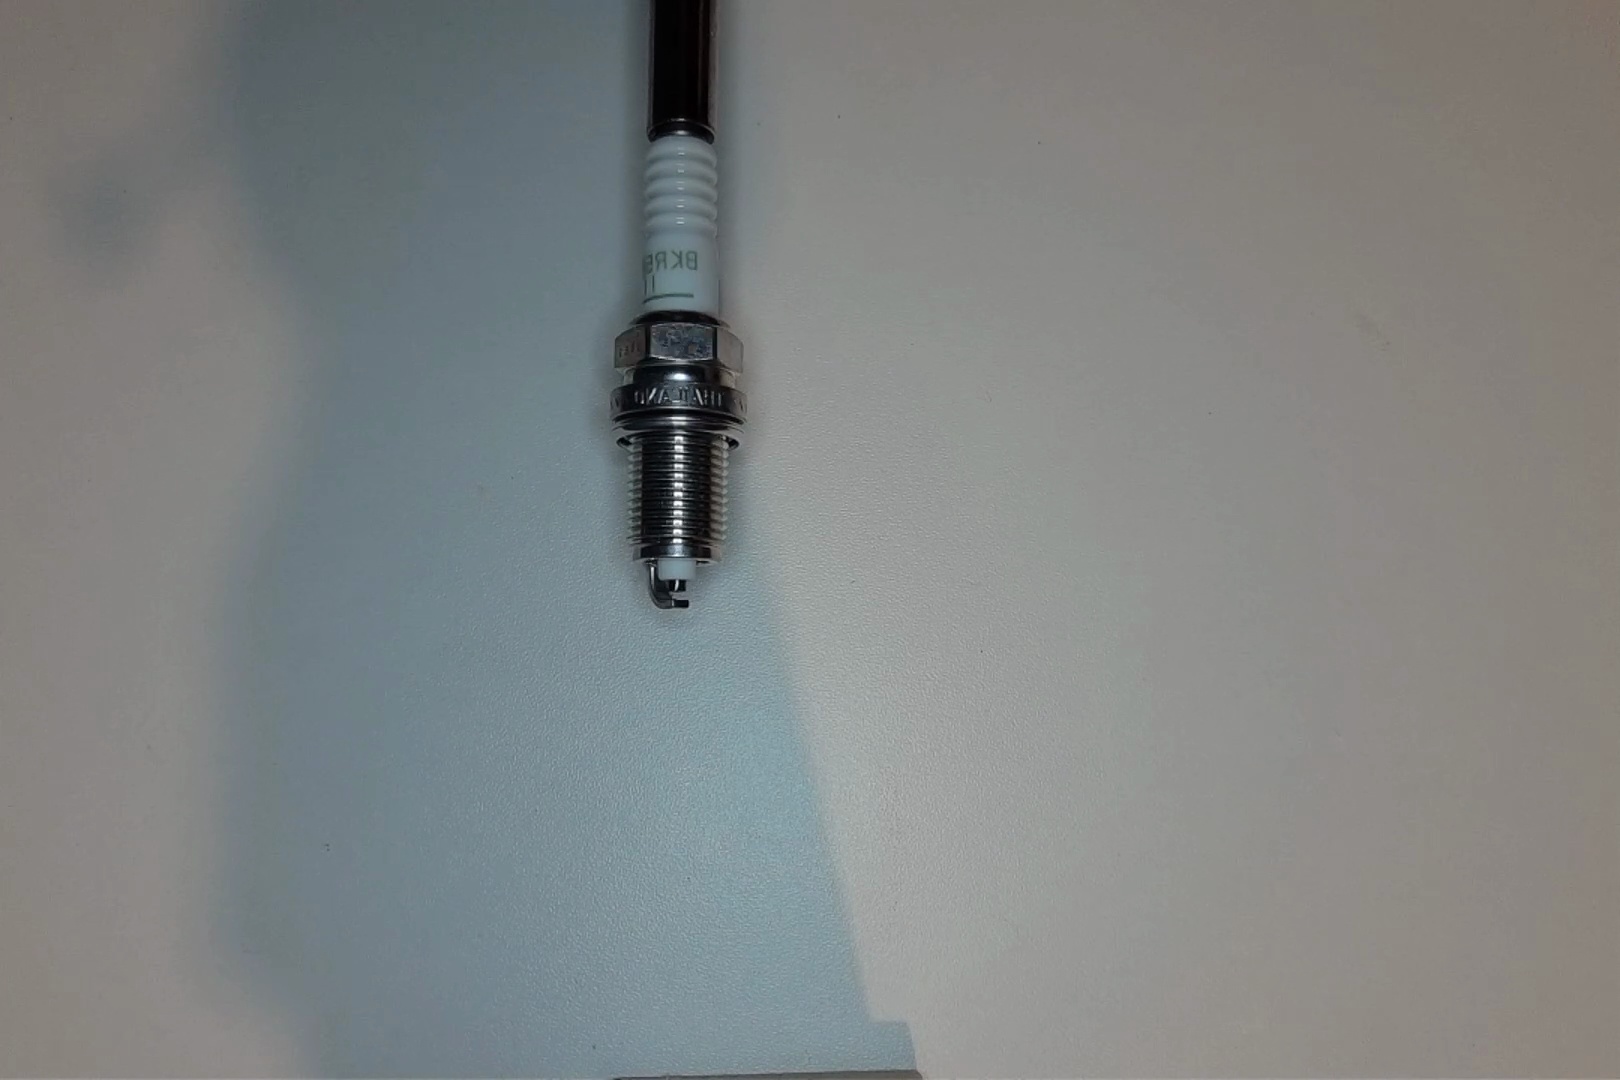
Label: no anomaly